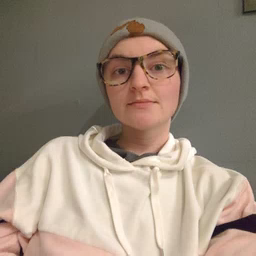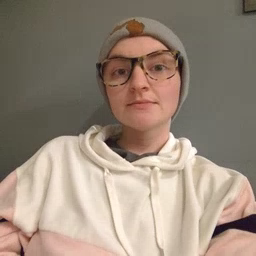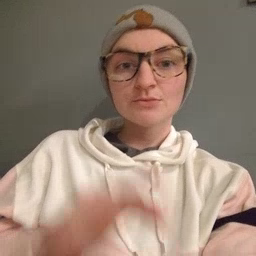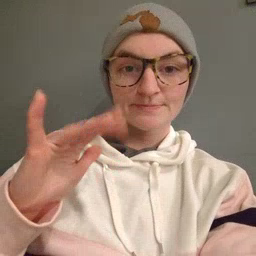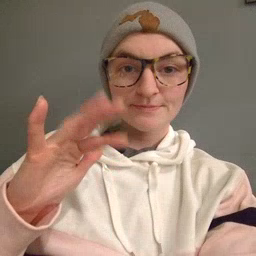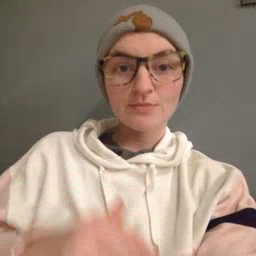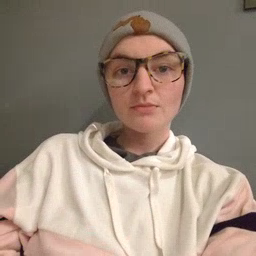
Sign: finger